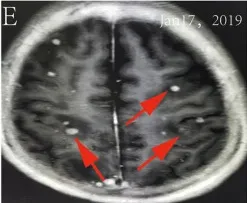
MRI of the brain on January 17, 2019.
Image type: radiology (mri)